Current action and preconditions to check: trajectory_clear

Your task: For each precondition in the list above, predict whether it will hold at this action.

Consider the current scene as observed from the mobile robot's camera, and analyze the predicted future states of all dynamic agents (e.g., people, animals, vehicles, or any moving entities) within the NEXT SECOND.

IMPORTANT: Only answer "very likely" if you are absolutely certain—based on strong, clear evidence—that a dynamic agent will violate the precondition in the predicted future state. Do NOT answer "very likely" for unlikely, ambiguous, or low-probability risks.

Ask yourself for each precondition: Is there a high probability, with clear and convincing evidence, that the predicted future states of any dynamic agent will interfere with the predicted future state of the currently executing action within the NEXT SECOND, causing that precondition to fail?

Assess the risk level based on these predictions. Use "likely" or "very likely" if motions create a clear risk of interference.

Use "neutral" or "improbable" if agents are nearby but their predicted paths are clearly diverging or non-conflicting.

Failure Risk Categories: "very improbable", "improbable", "neutral", "likely", "very likely"

Answer Format: Output ONLY the probability_of_failure value from these categories: "very improbable", "improbable", "neutral", "likely", "very likely"

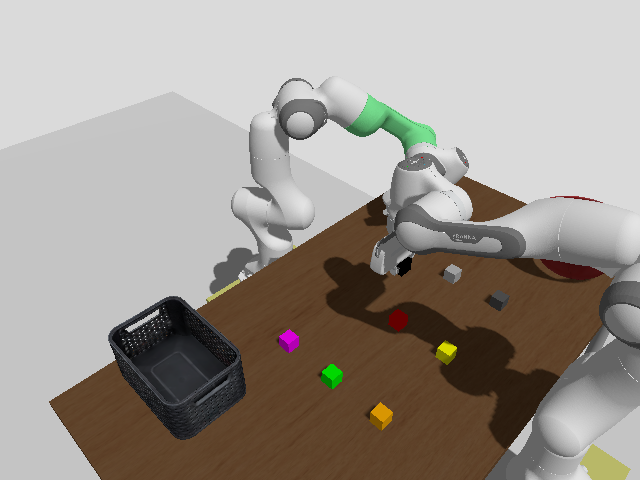

Answer: very improbable